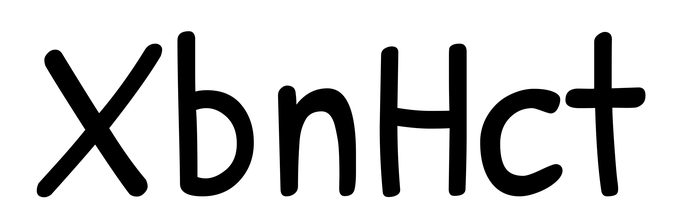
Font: PatrickHand-Regular